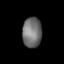
Tissue: prostate
Cell type: T cells
Senescence score: 0.3421
Nuclear area (px): 572
Mean DAPI intensity: 111.893